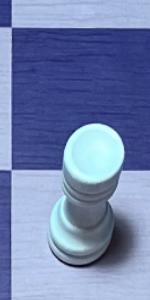
Label: Rook_White